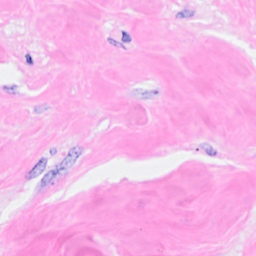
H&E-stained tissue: Breast